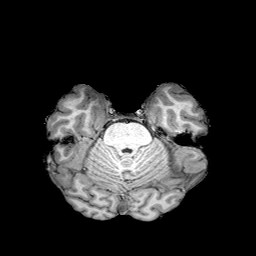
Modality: T1w
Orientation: coronal
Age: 20
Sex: male
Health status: healthy